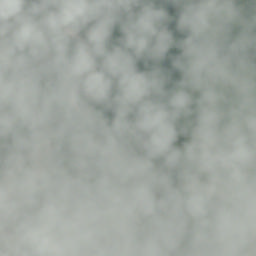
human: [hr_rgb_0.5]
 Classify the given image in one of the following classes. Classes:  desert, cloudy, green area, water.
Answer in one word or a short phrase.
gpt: cloudy